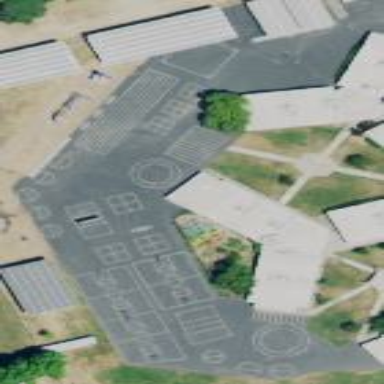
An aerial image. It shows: Asphalt schoolyard for leisure land.